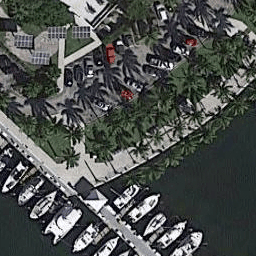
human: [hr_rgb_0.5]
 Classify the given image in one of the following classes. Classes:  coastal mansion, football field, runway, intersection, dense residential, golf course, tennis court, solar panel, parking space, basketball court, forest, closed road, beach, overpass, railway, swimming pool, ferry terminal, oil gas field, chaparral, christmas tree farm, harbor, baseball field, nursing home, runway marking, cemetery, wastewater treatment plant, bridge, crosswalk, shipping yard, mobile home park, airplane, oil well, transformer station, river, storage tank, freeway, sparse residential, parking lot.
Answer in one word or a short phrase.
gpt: harbor